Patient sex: M
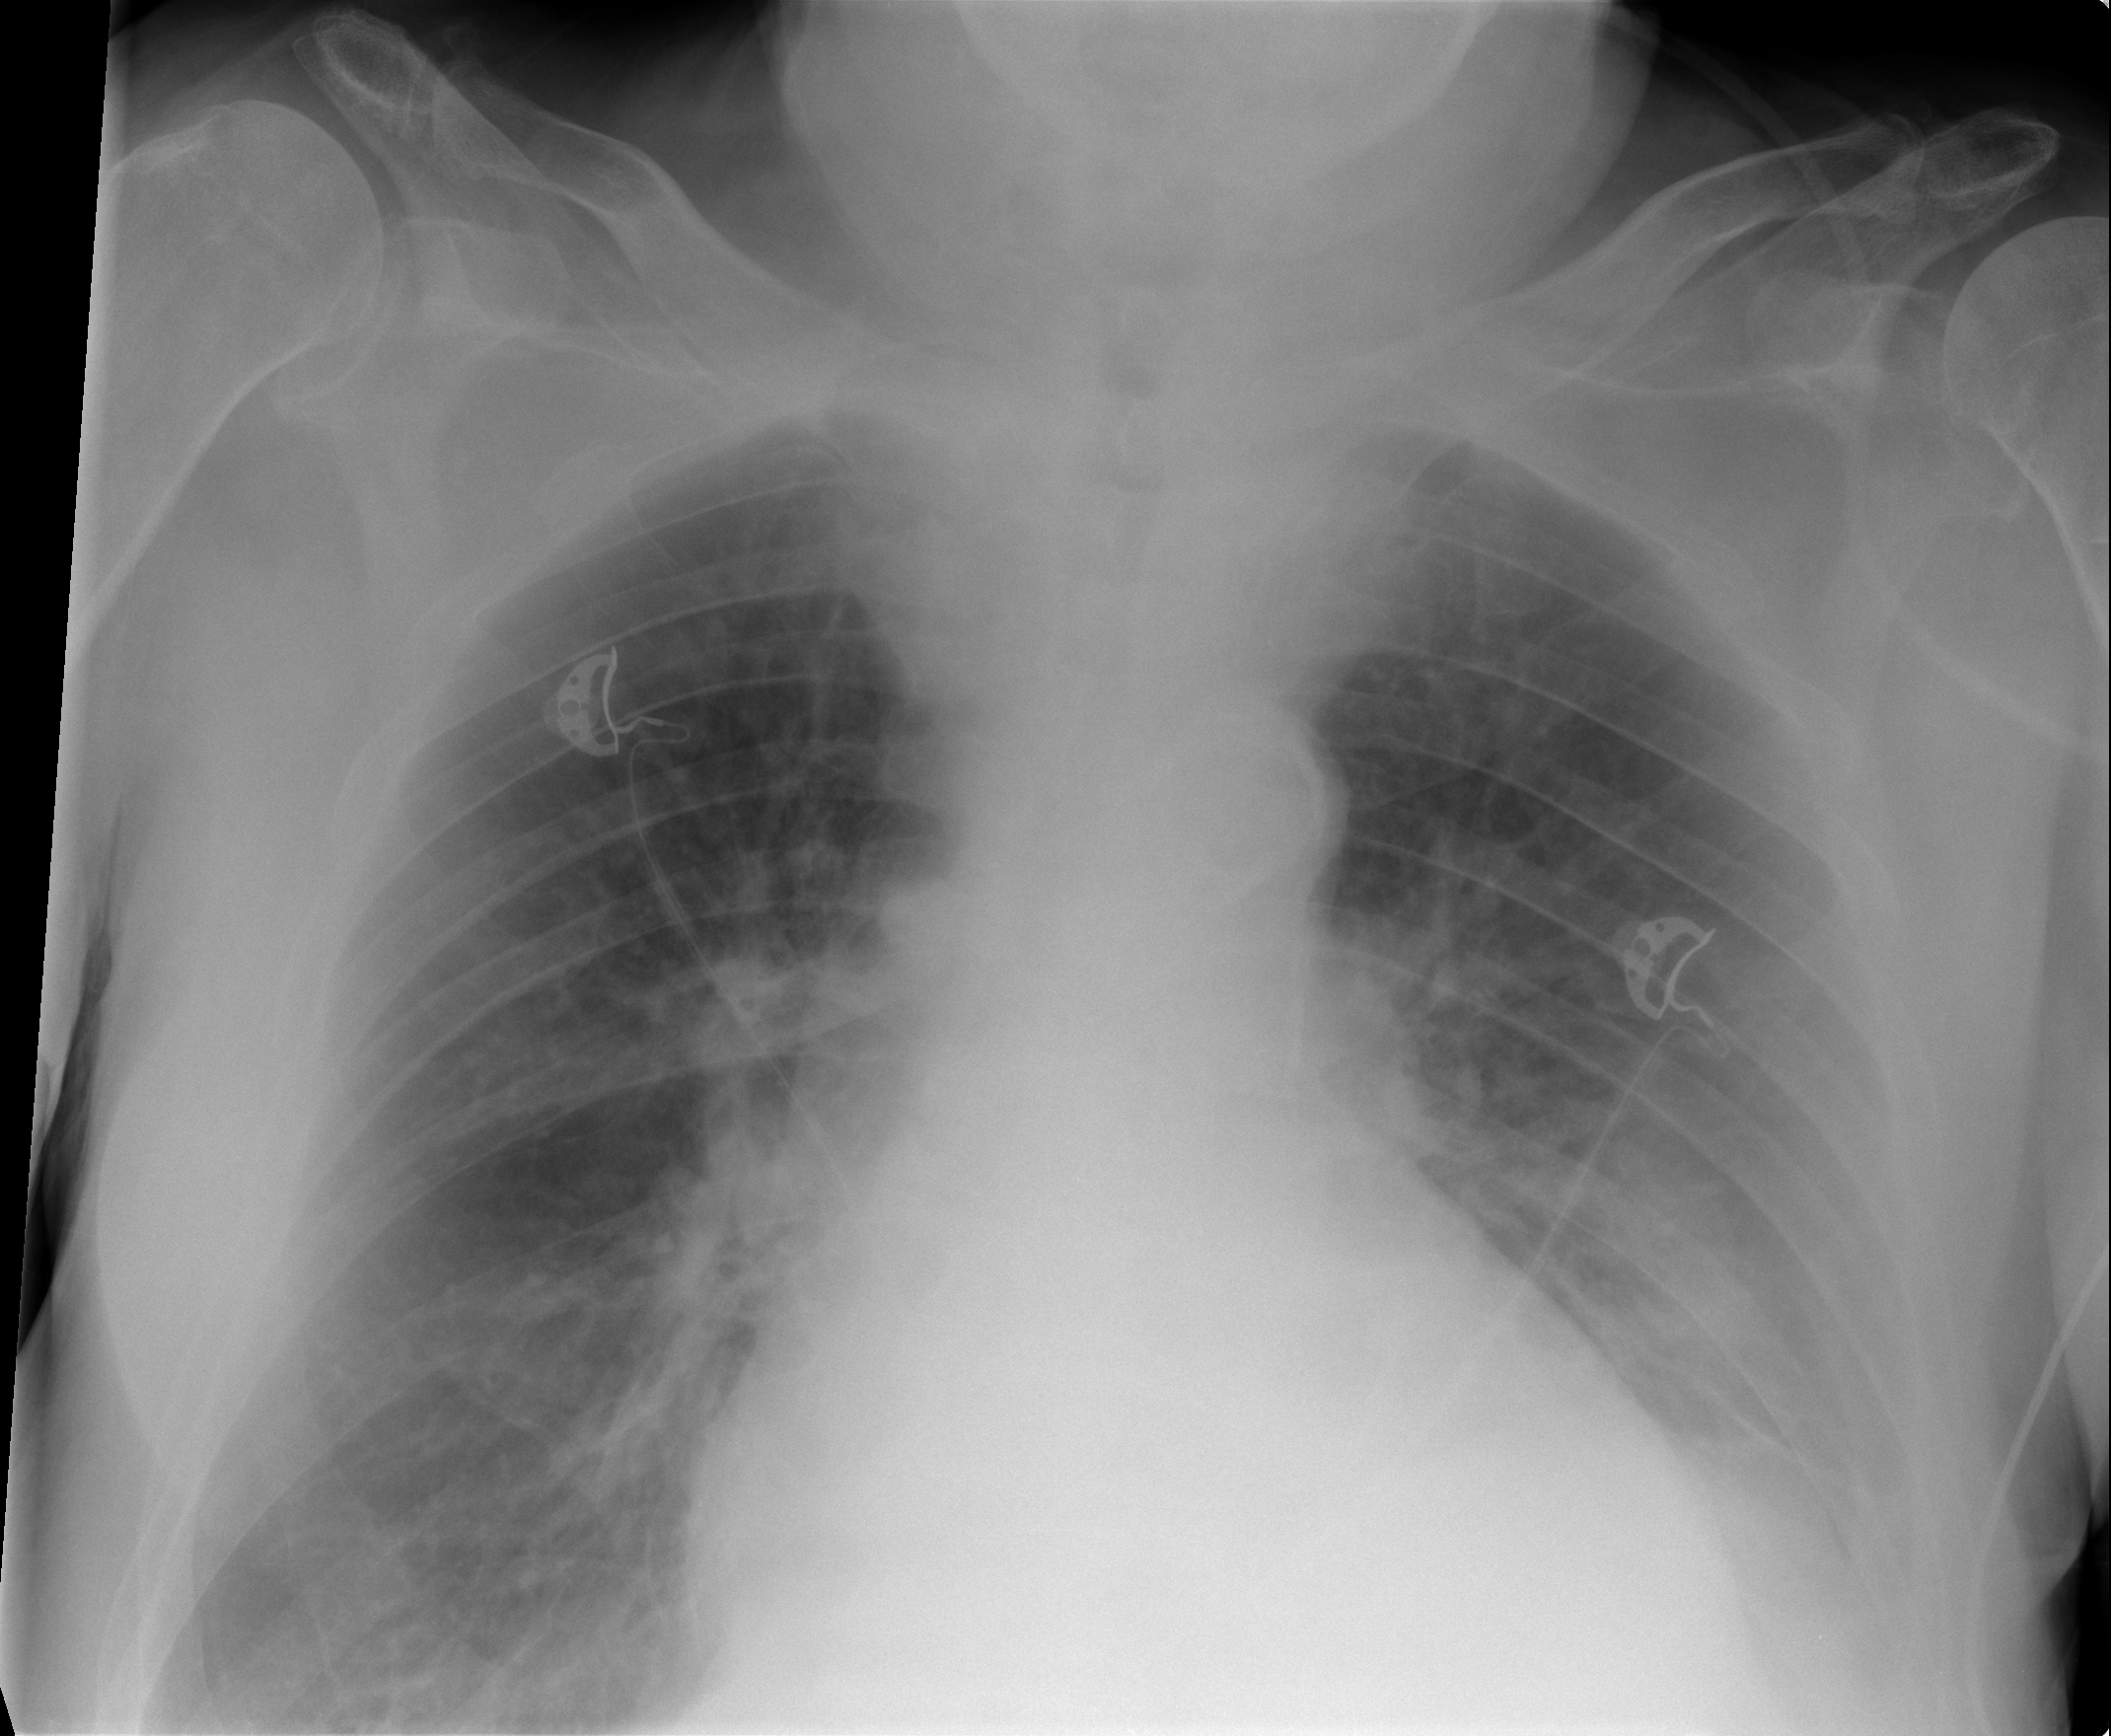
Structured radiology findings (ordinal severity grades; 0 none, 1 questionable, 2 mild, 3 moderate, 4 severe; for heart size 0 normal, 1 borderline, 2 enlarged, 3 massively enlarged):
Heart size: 2
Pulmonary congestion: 2
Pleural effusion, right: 1
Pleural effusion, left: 2
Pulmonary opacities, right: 0
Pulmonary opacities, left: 2
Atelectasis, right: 2
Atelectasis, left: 3